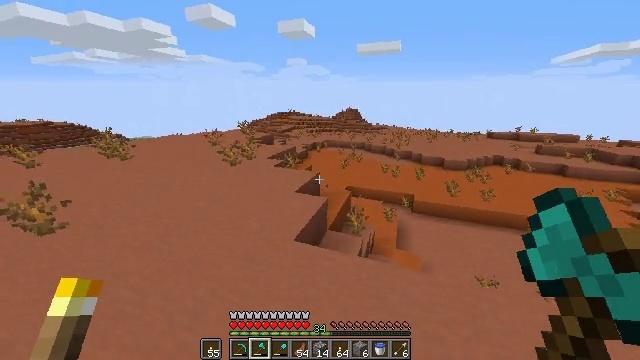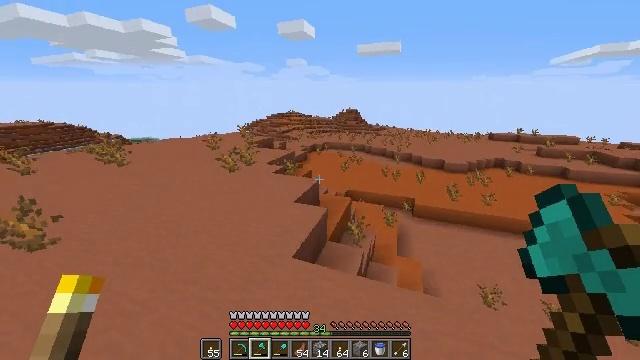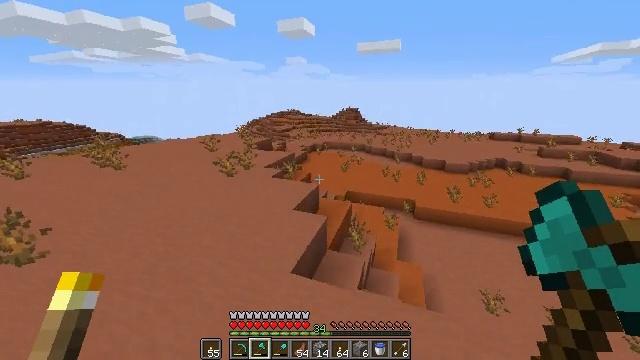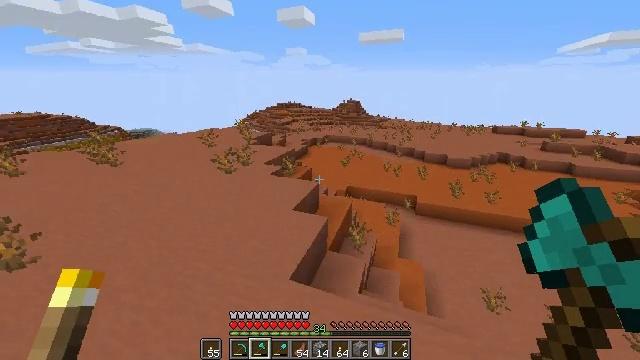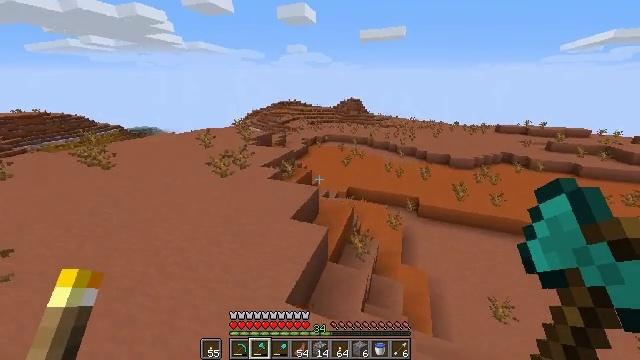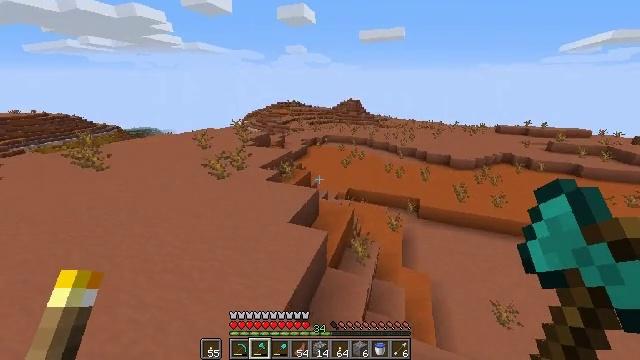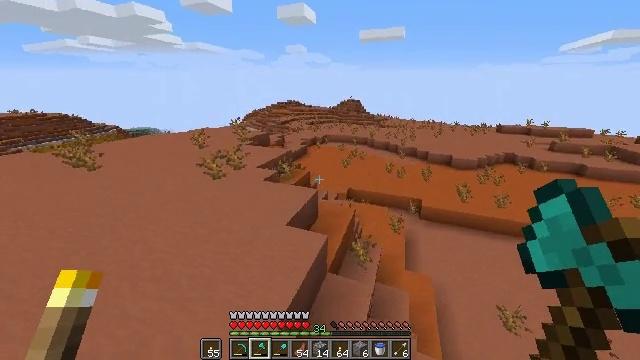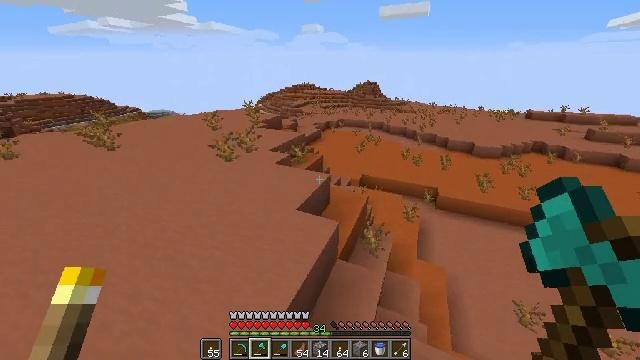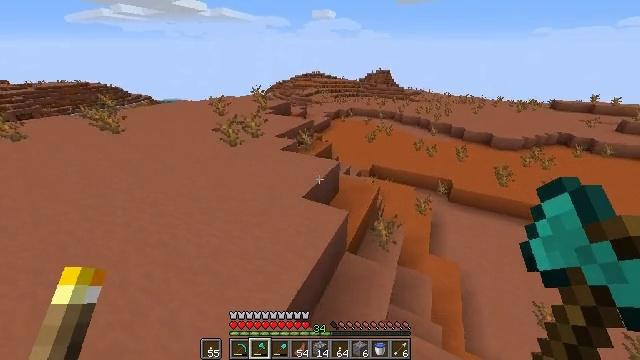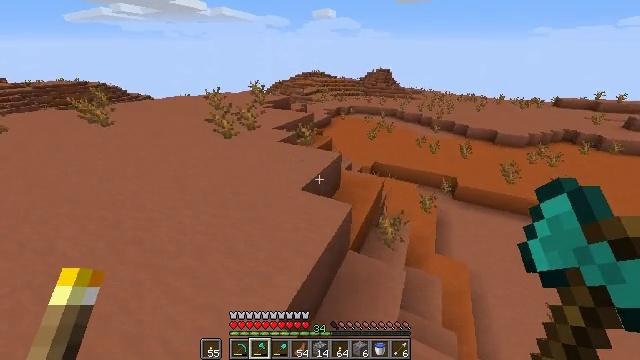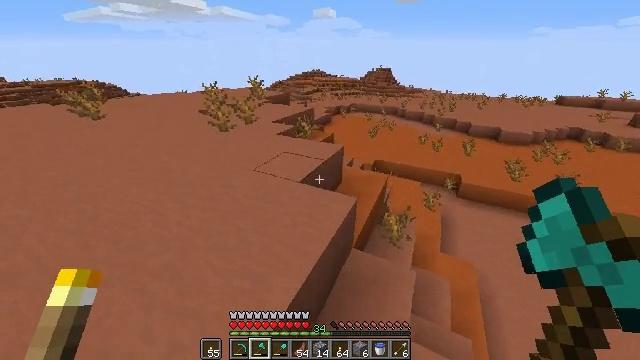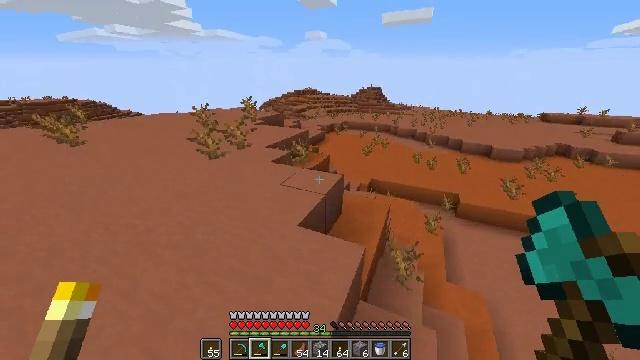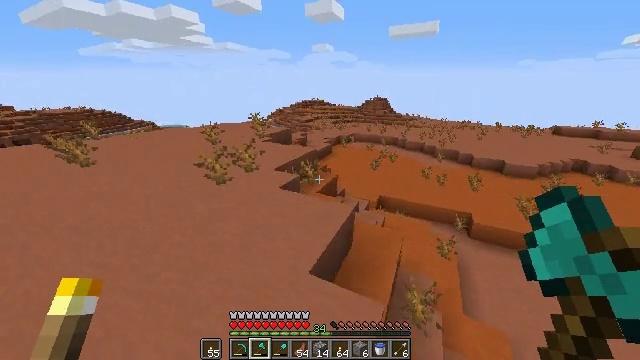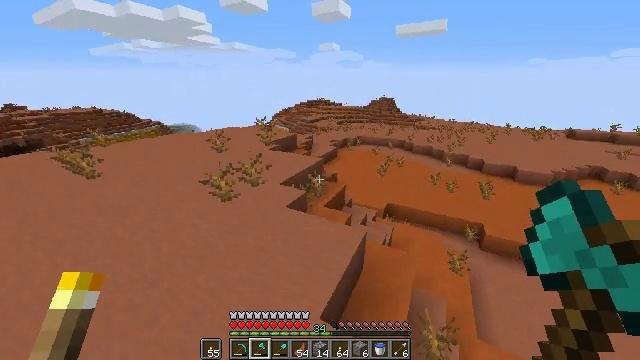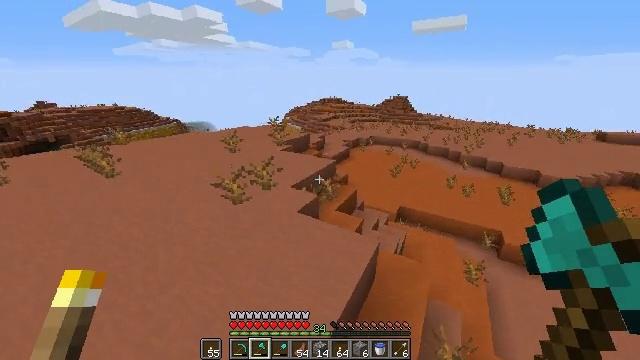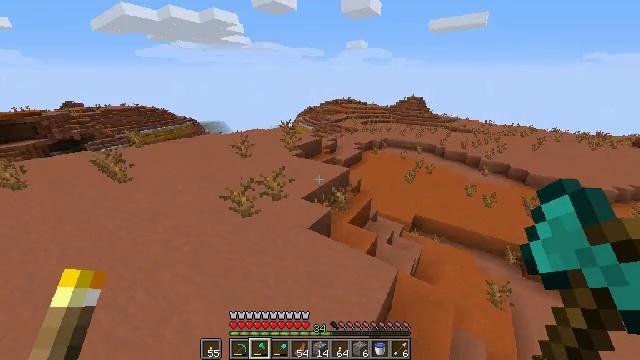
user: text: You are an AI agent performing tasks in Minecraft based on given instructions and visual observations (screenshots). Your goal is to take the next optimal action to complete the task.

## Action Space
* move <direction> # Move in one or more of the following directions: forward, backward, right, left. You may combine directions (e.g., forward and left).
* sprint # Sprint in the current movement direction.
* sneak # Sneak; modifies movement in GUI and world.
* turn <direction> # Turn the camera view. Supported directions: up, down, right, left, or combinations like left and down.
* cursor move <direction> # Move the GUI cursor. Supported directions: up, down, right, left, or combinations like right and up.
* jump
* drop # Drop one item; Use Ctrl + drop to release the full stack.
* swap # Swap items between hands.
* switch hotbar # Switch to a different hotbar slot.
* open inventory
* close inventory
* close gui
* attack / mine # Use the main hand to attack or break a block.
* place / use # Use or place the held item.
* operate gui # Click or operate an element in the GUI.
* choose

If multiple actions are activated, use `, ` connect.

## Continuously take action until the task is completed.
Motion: motion action
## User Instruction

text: Mine cactus from the desert.
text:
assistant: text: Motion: move forward, sprint, jump
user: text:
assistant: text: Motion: move forward, sprint, jump
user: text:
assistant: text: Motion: move forward, sprint, turn down, jump
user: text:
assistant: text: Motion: move forward, sprint, jump
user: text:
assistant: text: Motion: move forward, sprint, jump
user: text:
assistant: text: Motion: move forward, sprint, jump
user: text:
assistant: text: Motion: move forward and move left, sprint, turn left and down, jump
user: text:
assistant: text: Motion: move forward and move left, sprint, turn left and down, jump
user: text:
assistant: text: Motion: move forward and move left, sprint, jump
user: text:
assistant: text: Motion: move forward and move left, sprint, jump
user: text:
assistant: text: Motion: move forward and move left, sprint, turn right and up, jump
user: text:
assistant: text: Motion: move forward and move left, sprint, turn left and up, jump
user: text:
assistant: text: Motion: move forward, sprint, turn left, jump
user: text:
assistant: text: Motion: move forward, sprint, turn left, jump
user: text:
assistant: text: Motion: move forward, sprint, turn left, jump
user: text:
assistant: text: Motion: move forward, sprint, turn left, jump
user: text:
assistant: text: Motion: move forward, sprint, turn left, jump
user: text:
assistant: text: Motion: move forward, sprint, turn left, jump
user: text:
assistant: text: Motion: move forward, sprint, jump
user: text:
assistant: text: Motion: move forward, sprint, jump
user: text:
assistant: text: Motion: move forward, sprint, jump
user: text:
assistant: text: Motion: move forward, sprint, turn right, jump
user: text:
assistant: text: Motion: move forward, sprint, jump
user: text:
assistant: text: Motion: move forward, sprint, jump
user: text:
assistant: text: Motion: move forward, sprint, jump
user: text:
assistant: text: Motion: move forward, sprint, jump
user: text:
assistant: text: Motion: move forward, sprint, jump
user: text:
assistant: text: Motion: move forward, sprint, jump
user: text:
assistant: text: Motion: move forward, sprint, jump
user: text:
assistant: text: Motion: move forward, sprint, jump